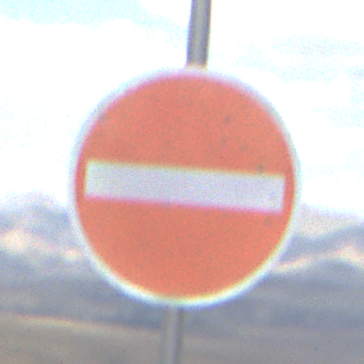
Verkehrszeichen: VerbotDerEinfahrt
Umgebung: Outdoor, Nature
Tageszeit: Midday
Wetter: PartlyCloudy
Licht: Natural
Jahreszeit: NotSpecified
Kontrast: LowContrast